Question: Why is python doing this? I am trying to get the max value of csv column? I used a custom function and also the built in one both return the same wrong resoult? What am i doing wrong?

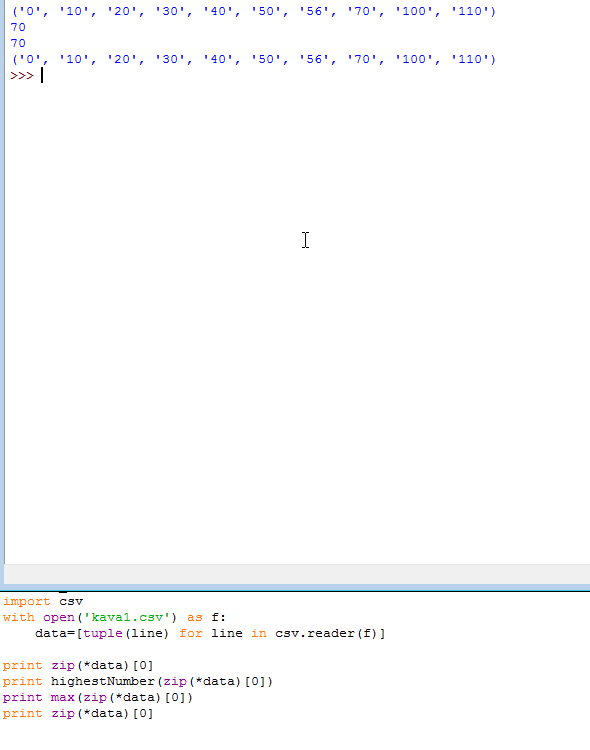
Answer: You have to do the comparisons as 'int' not 'str'. The following will give you what you want:
'''
print max(zip(map(int, data)))[0]
'''
### Even better
As @Ashwini chaudhary suggested,
'print max(zip(*data)[0], key=int)'